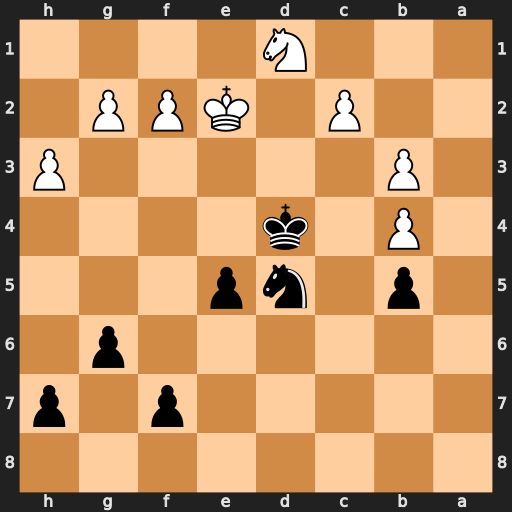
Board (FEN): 8/5p1p/6p1/1p1np3/1P1k4/1P5P/2P1KPP1/3N4
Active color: b
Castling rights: -
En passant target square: -
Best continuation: Nc3+ Kd2 Nxd1 Kxd1 Kc3